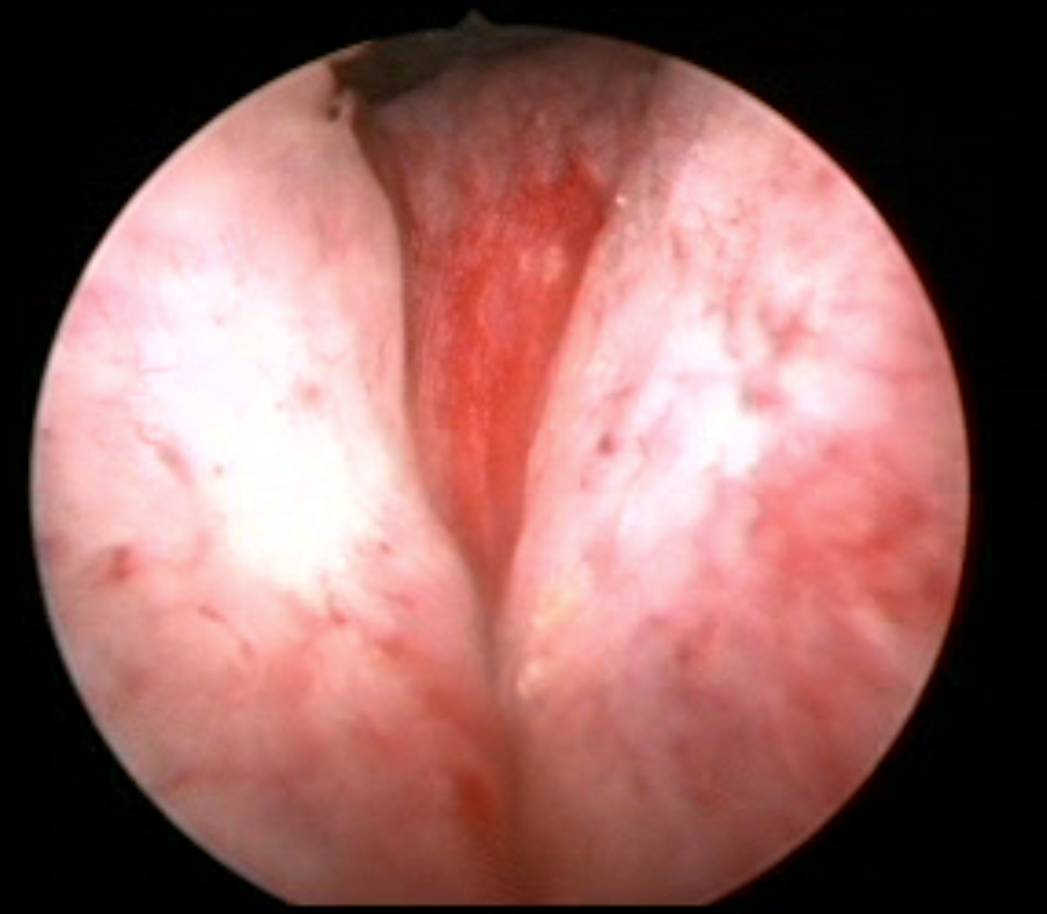
Modality: WLC
Class: Anatomical landmarks
Subclass: ProstaticUrethra
Lesion: L0
Bladder cancer association: No